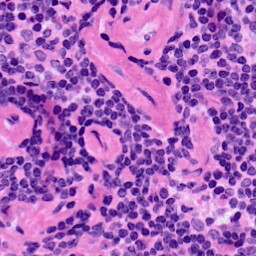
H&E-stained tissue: LymphNode